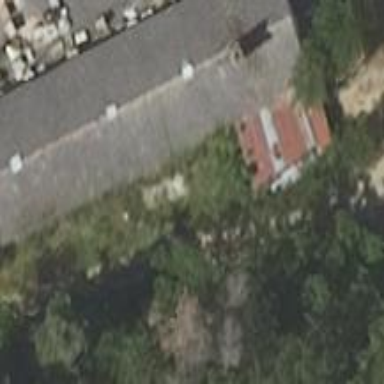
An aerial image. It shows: Shed.